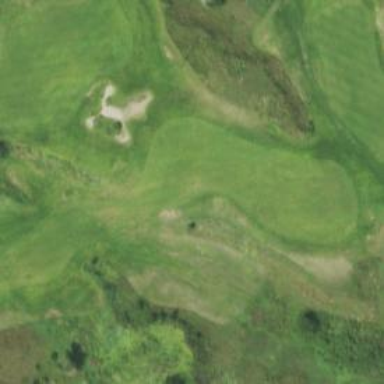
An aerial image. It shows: View of golf hole.